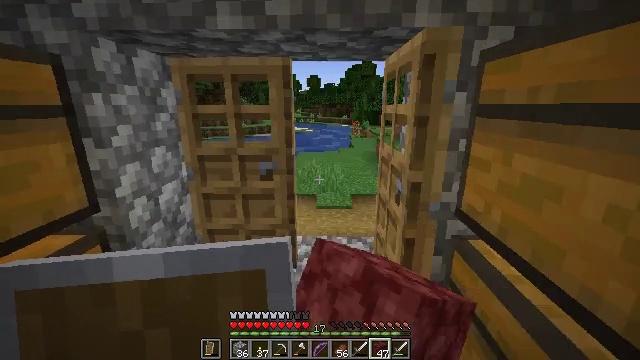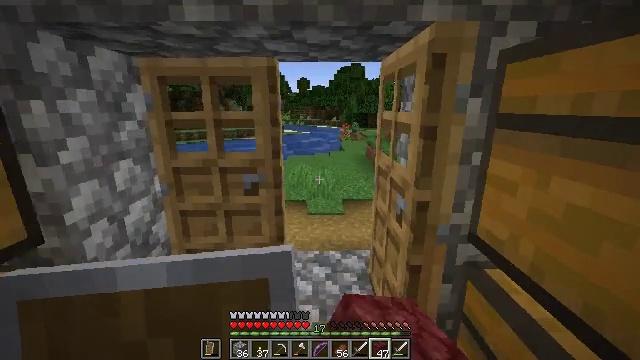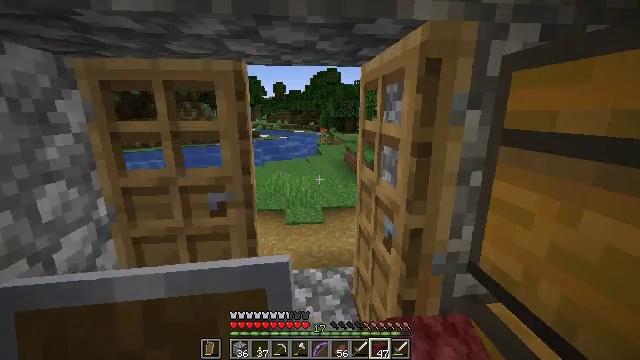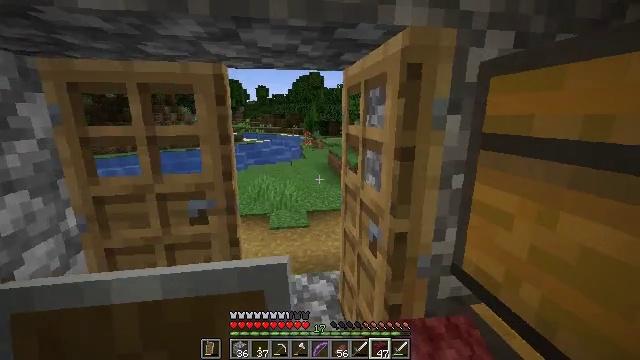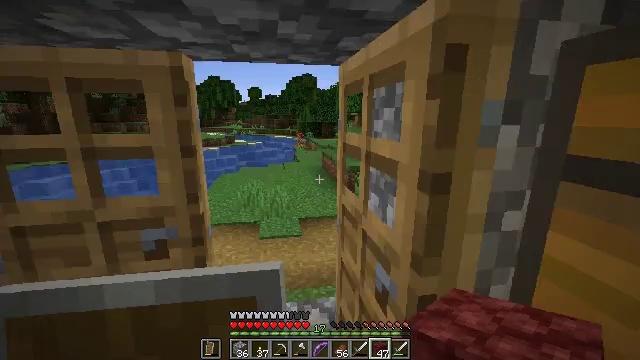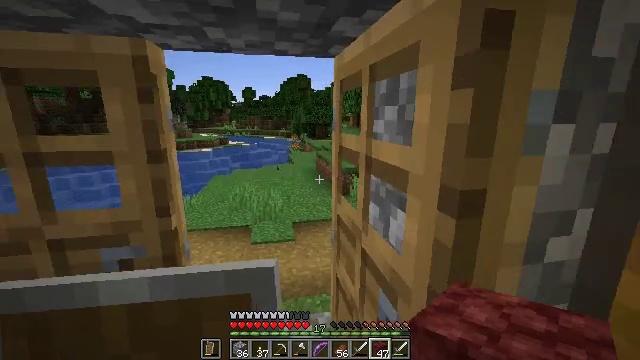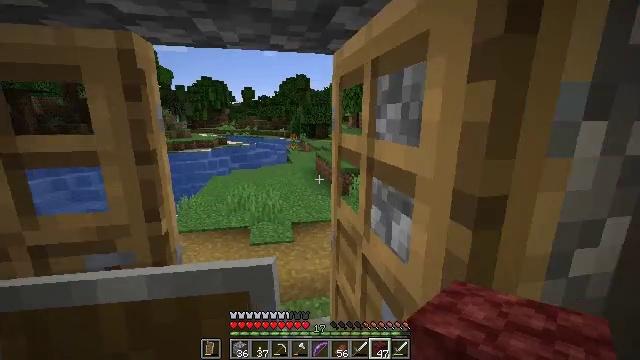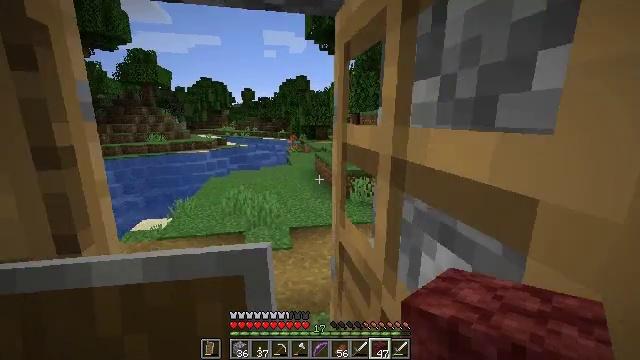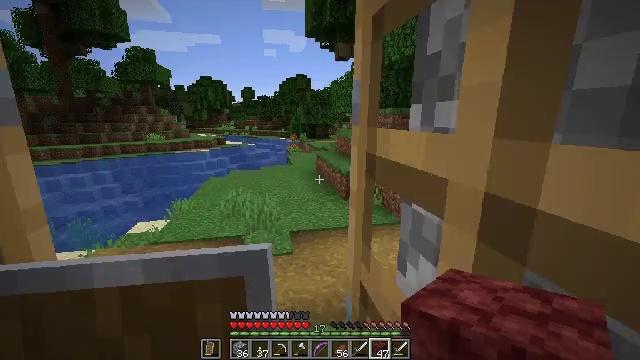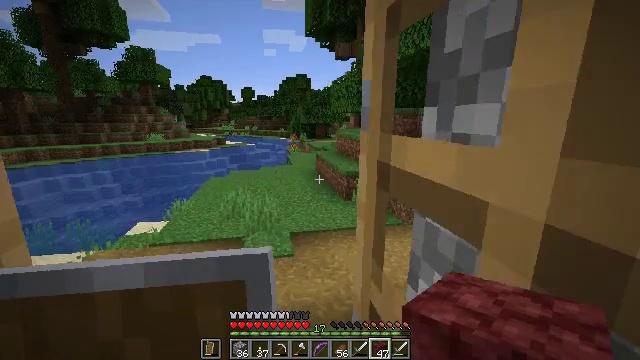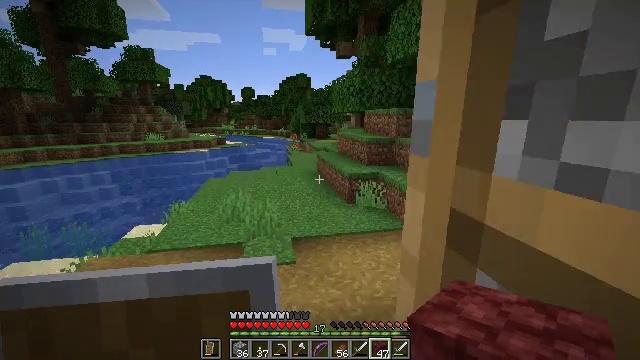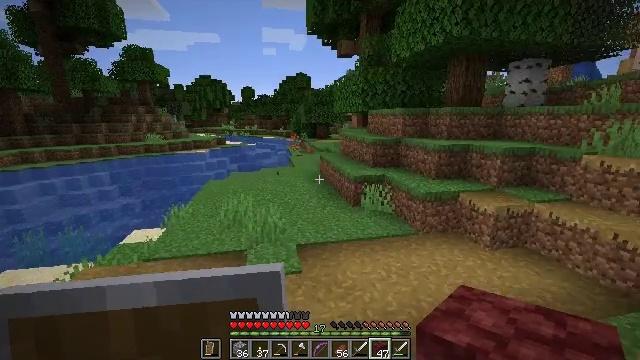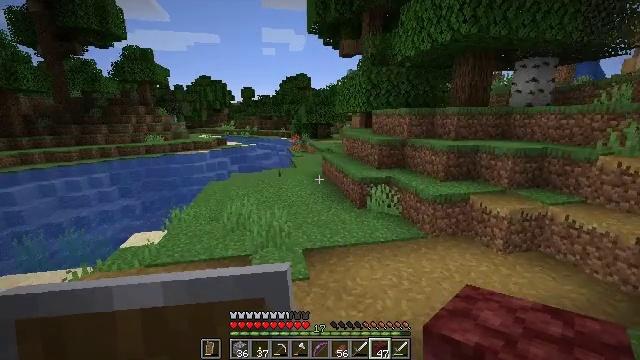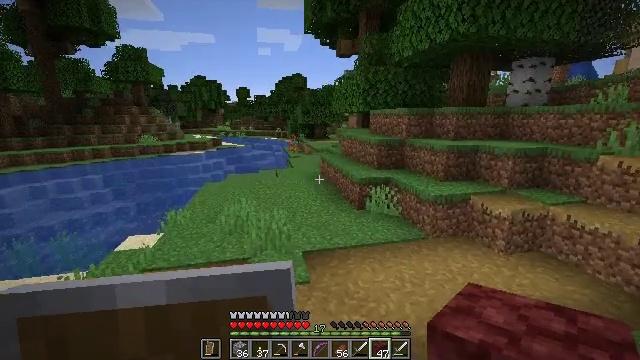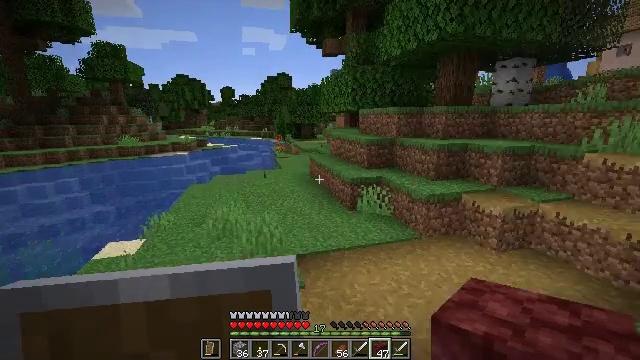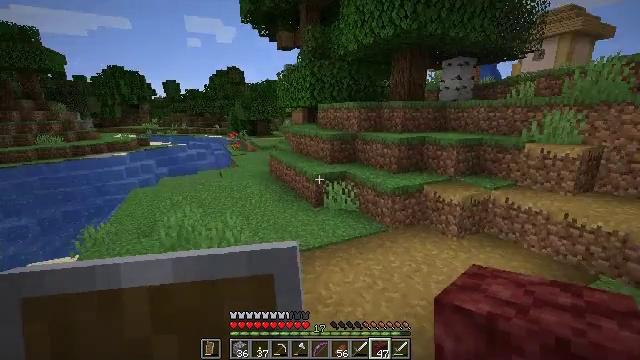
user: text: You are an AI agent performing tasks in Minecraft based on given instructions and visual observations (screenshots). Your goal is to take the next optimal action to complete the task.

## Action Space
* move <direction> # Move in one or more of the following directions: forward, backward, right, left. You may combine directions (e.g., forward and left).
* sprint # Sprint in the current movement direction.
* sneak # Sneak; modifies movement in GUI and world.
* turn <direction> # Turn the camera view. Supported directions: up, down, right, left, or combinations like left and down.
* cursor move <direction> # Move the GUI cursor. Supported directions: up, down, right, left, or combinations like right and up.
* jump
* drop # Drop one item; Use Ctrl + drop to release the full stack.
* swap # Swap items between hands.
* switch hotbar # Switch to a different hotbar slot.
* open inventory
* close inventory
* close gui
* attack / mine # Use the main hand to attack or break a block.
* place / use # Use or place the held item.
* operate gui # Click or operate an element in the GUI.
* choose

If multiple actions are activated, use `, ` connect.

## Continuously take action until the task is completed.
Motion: motion action
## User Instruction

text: Create a stone button in the crafting menu.
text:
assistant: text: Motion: move forward, turn right
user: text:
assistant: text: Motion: move forward, turn right and up
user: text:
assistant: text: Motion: move forward, turn right
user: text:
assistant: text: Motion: move forward, turn right
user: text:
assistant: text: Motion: move forward, turn right
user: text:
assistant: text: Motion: move forward
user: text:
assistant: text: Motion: move forward
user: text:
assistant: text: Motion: move forward
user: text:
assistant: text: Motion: move forward
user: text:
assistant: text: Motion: move forward
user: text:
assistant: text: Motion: move forward and move left
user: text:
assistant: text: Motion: move forward and move left
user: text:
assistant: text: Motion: move forward and move left
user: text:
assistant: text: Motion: move forward and move left, turn right
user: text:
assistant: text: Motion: move forward and move left, turn right and down
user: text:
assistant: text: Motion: move forward and move left, turn right
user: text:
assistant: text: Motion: move forward and move left, turn right
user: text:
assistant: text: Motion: move left, turn right
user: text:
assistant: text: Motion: turn right
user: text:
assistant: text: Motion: turn right
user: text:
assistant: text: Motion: turn right and up
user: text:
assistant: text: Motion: move back, turn right and up
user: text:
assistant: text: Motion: move back, turn right and up
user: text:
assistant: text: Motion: move back, turn right and up
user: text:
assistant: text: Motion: no_op
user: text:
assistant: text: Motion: no_op
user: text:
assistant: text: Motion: turn up
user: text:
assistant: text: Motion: no_op
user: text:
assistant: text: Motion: no_op
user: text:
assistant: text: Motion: turn right and up